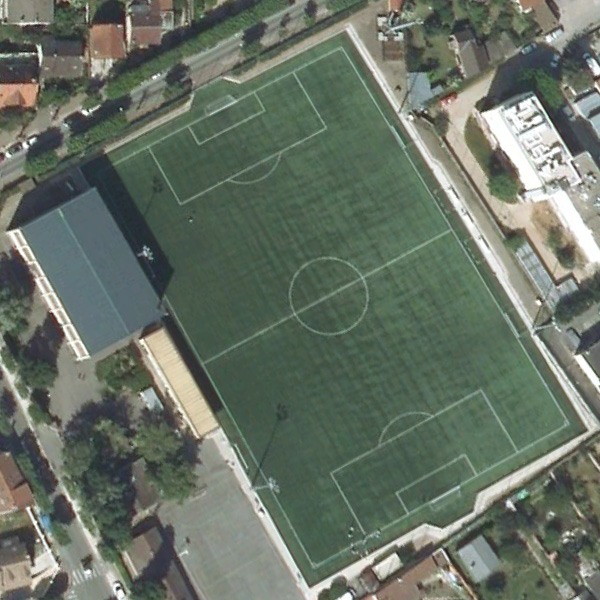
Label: Playground